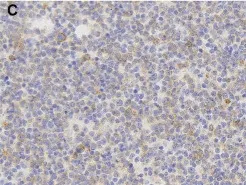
Histopathological and immunohistochemical images of PCL. , CD10.
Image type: pathology (immunostaining)